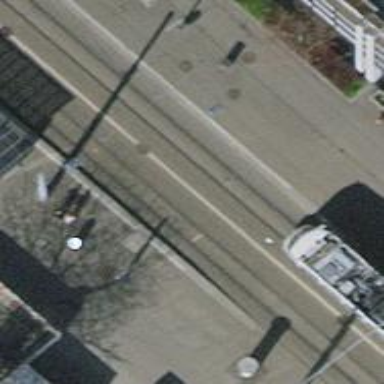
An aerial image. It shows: Tram stop with public transport stop position for trams.